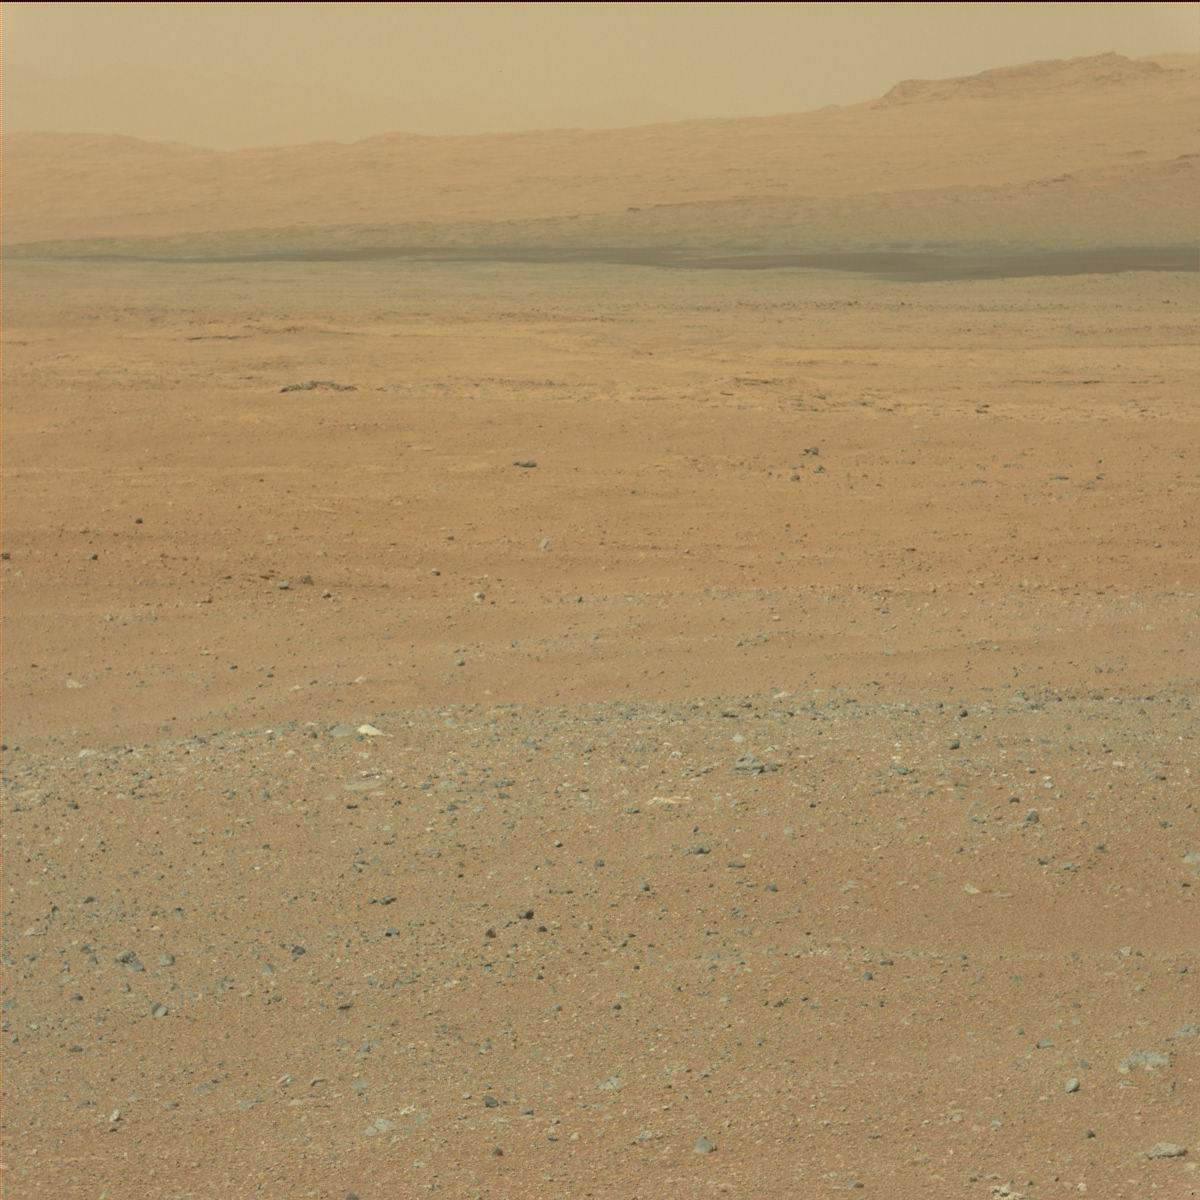
Terrain classes present: Ridge, Sand / Soil, Sky